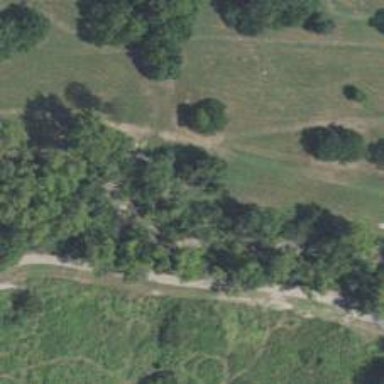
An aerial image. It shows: Disc golf basket.